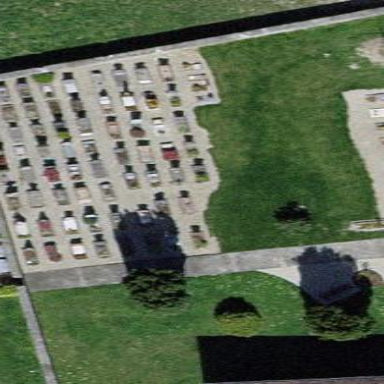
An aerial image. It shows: Cemetery.